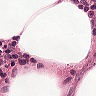
Metastatic tissue present: no